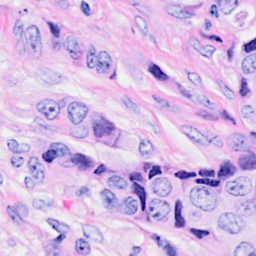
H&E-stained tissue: Breast